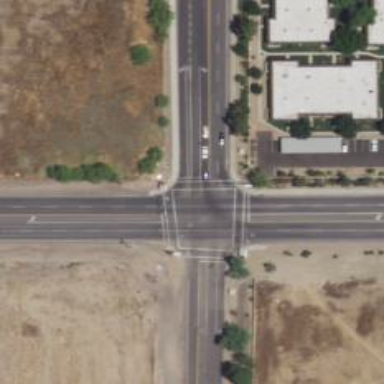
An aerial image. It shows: Solid stop line on the road.